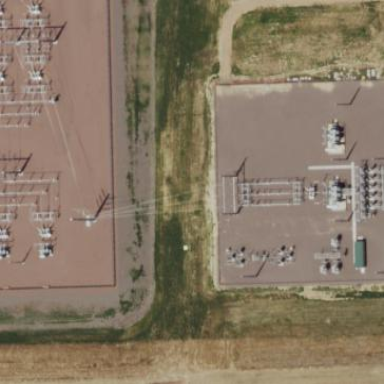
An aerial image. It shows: Power substation specializing in generation.